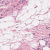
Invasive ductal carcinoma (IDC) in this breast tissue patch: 0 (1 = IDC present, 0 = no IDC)